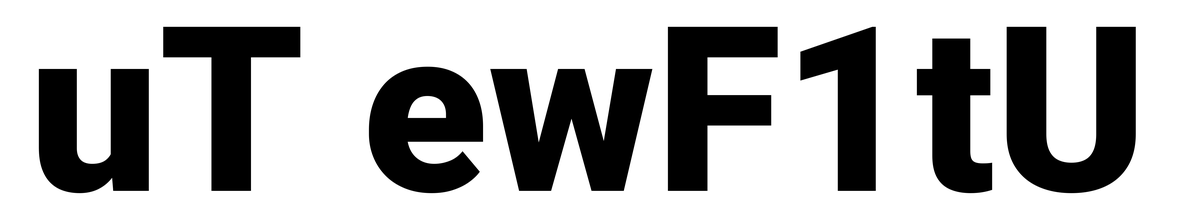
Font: Roboto_Black